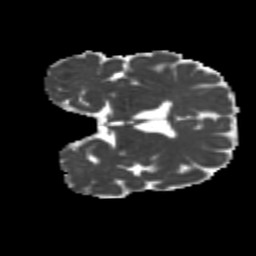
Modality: MD
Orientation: coronal
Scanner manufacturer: siemens
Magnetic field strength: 3 T
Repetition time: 4.16 s
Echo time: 0.0806 s